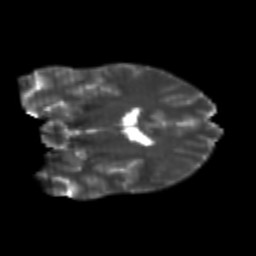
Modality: T2w
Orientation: coronal
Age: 24
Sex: male
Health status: healthy
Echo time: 0.074 s